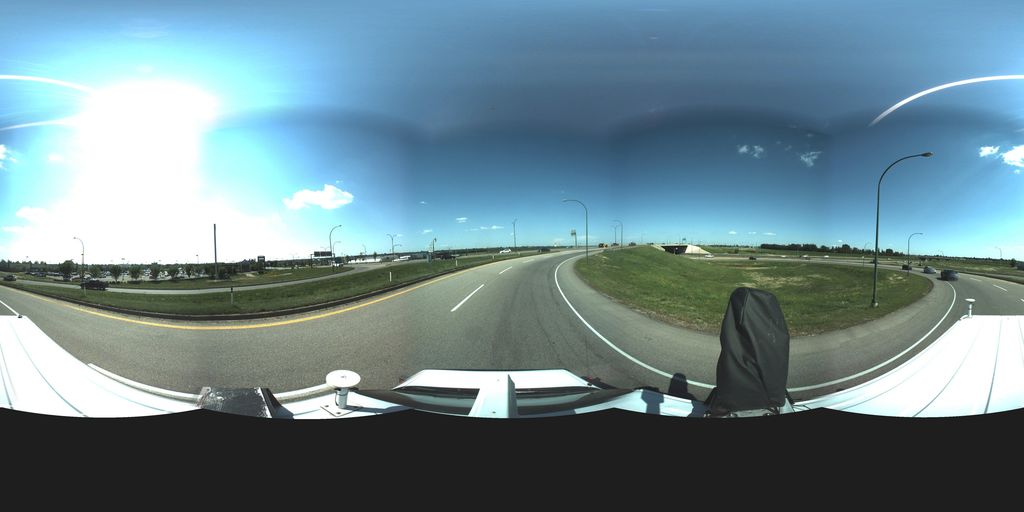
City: saskatoon